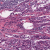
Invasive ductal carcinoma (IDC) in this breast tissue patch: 1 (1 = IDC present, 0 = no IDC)